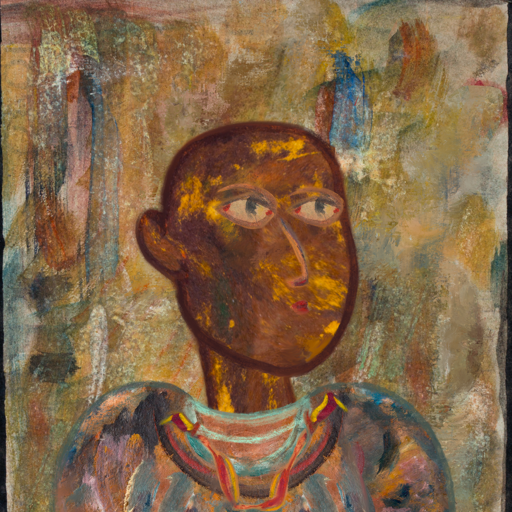
Background: Pipe, Head And Neck Side: Comrade, Face Side: GypsyMother, Bust: Boggyland, Hair Side: Blank, Head Accessory: Blank, Second Necklace: Gypsy_Mother_1, Necklace: Blank, Baby: Blank